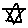
Label: star